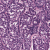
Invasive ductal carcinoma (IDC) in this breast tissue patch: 1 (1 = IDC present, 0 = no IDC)